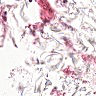
Metastatic tissue present: no